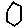
Label: hexagon